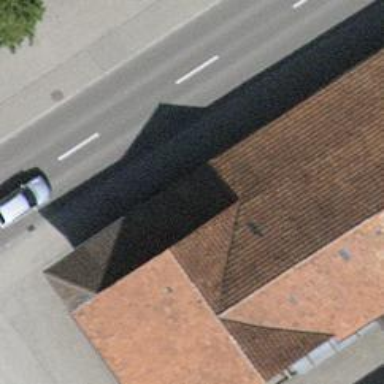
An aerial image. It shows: Bus stop with platform for public transport.